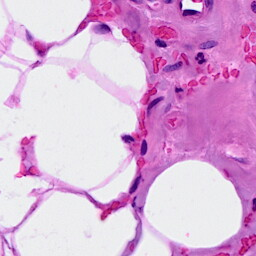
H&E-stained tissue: Breast